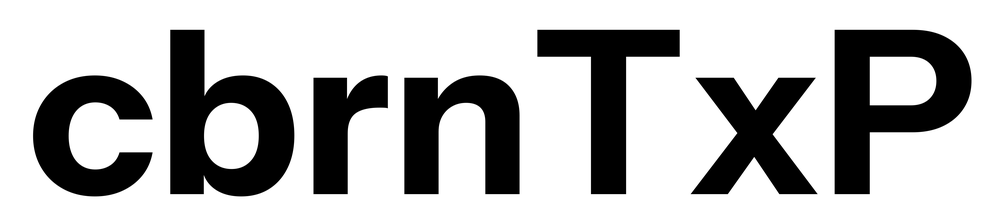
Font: InstrumentSans_Bold